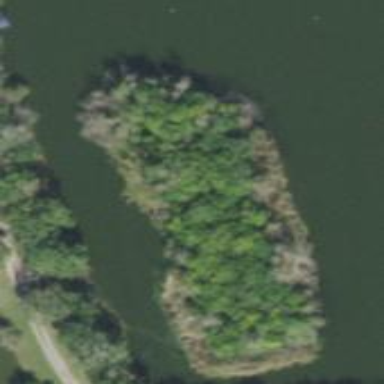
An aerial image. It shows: Islet surrounded by mangrove wetland.